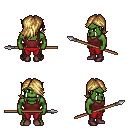
a pixel art fantasy rpg character, male body template, orc, green skin, maroon pirate shirt, red pants, blonde swoop hairstyle, maroon shoes, spear, four views (front, back, left, right), 2x2 character sprite sheet, small pixel art, hard edges, no anti-aliasing